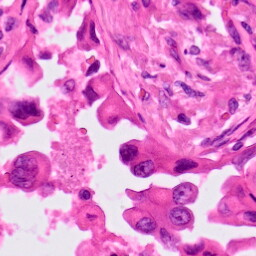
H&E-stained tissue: Lung